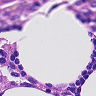
Metastatic tissue present: no